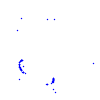
Particle: proton